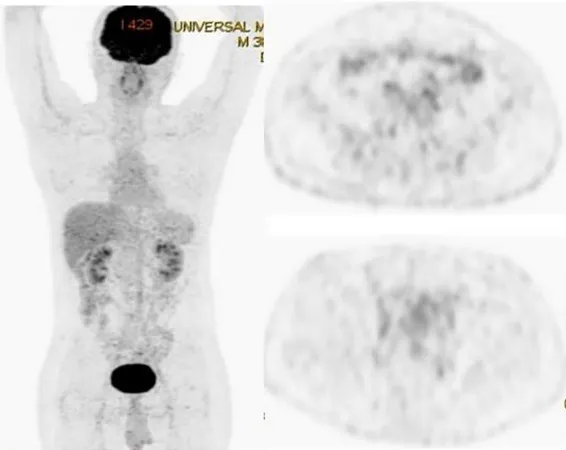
PET-CT showing the remission of all lesions following the treatment.
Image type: radiology (pet)